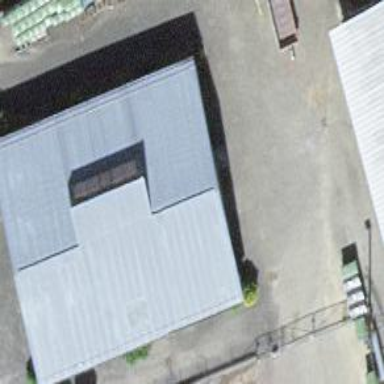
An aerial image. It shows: Service building.